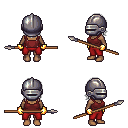
a pixel art fantasy rpg character, female body template, human, dark skin, maroon pirate shirt, red pants, gray long bangs hairstyle, metal helm, gold gloves, spear, four views (front, back, left, right), 2x2 character sprite sheet, small pixel art, hard edges, no anti-aliasing